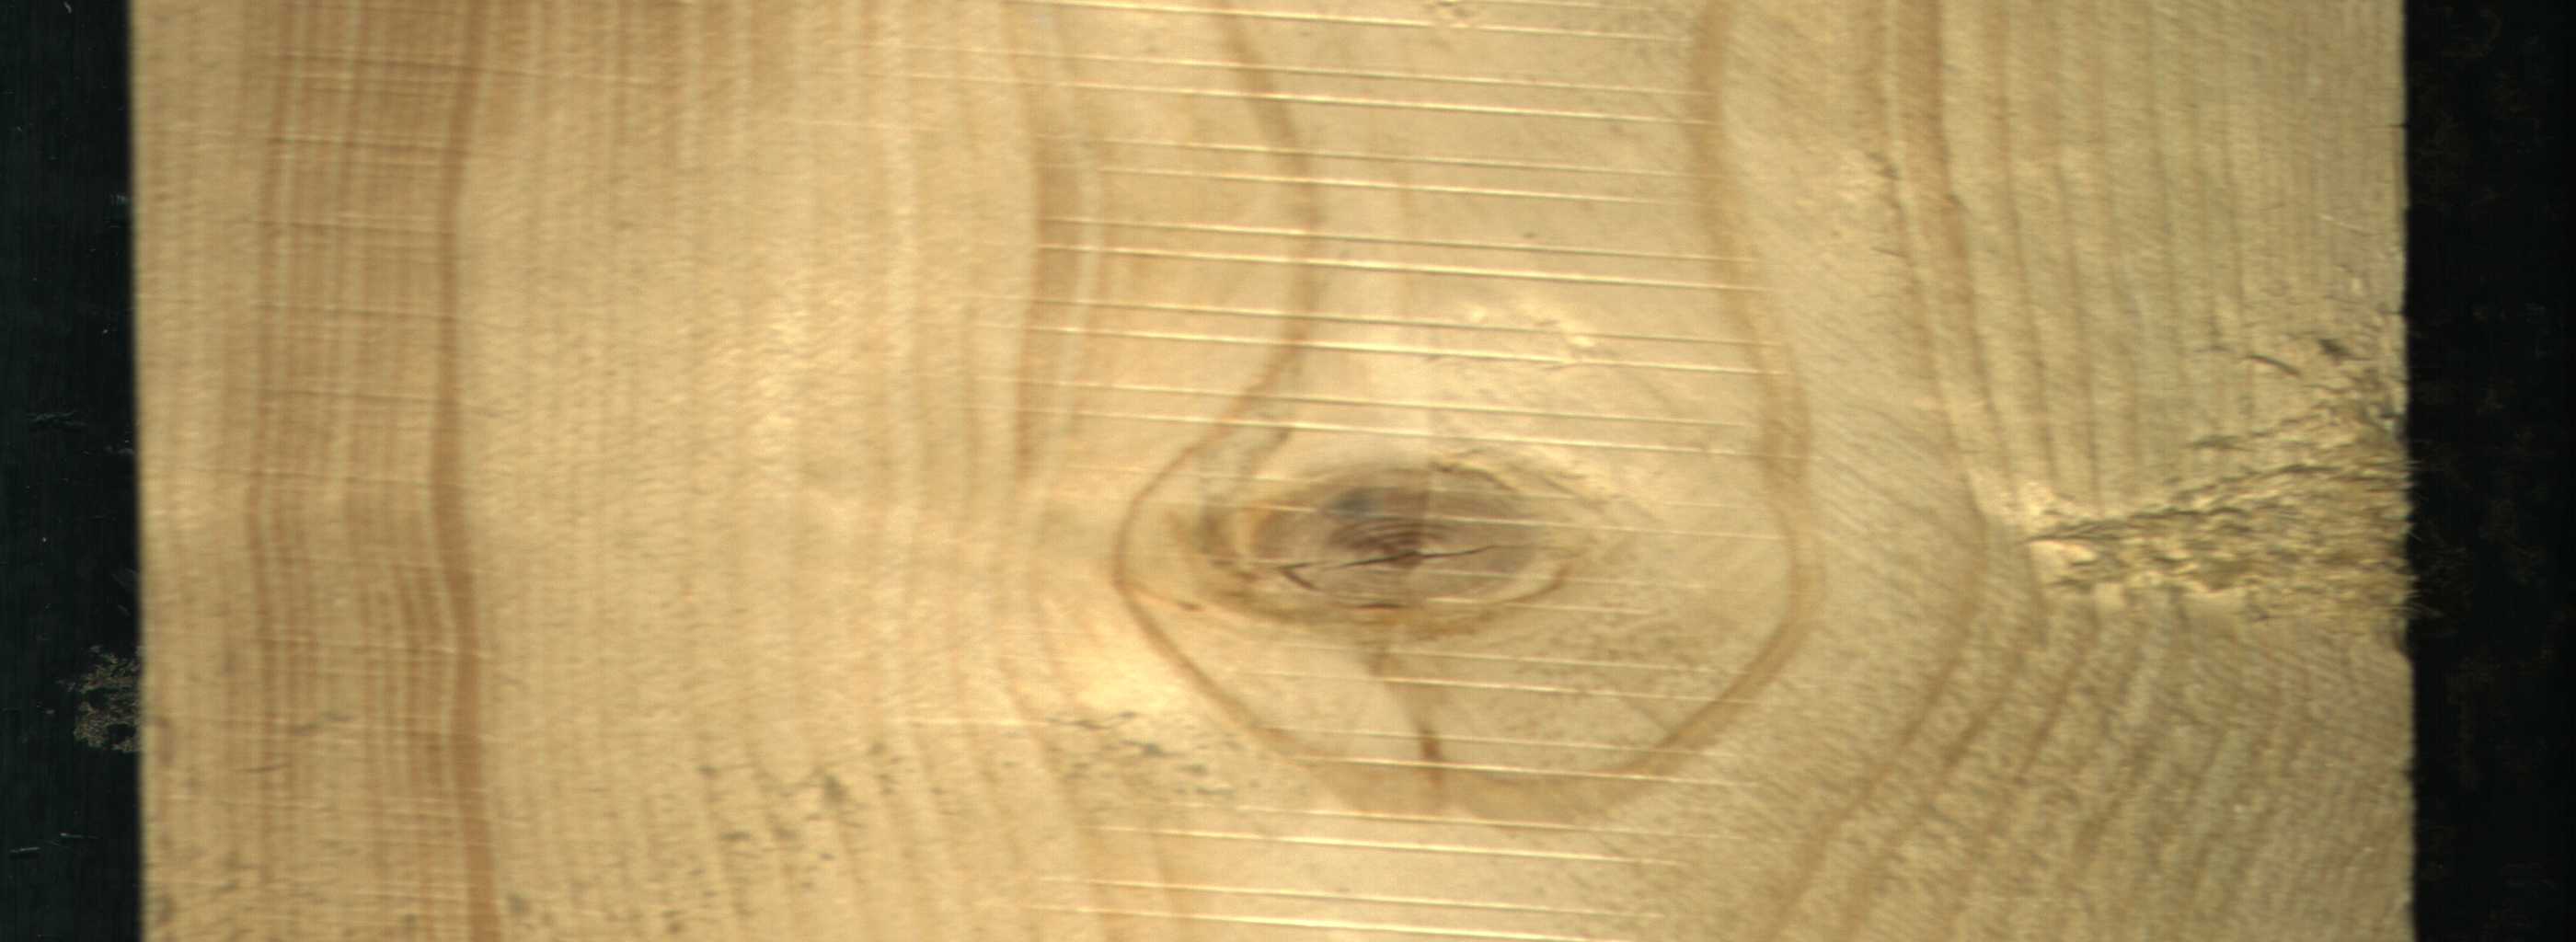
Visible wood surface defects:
knot_with_crack